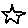
Label: star